Field crop: maize
Growth stage: 2
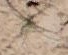
Species: salsola